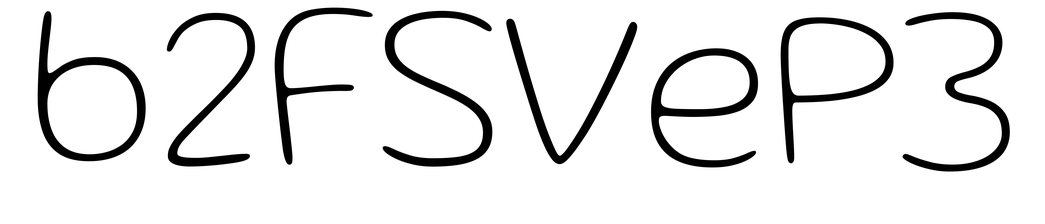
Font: Gluten_Thin